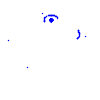
Particle: proton